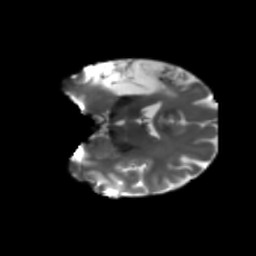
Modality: T2w
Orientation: coronal
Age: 36
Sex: female
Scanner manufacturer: siemens
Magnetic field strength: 3 T
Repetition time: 5.25 s
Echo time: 0.08 s